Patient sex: M
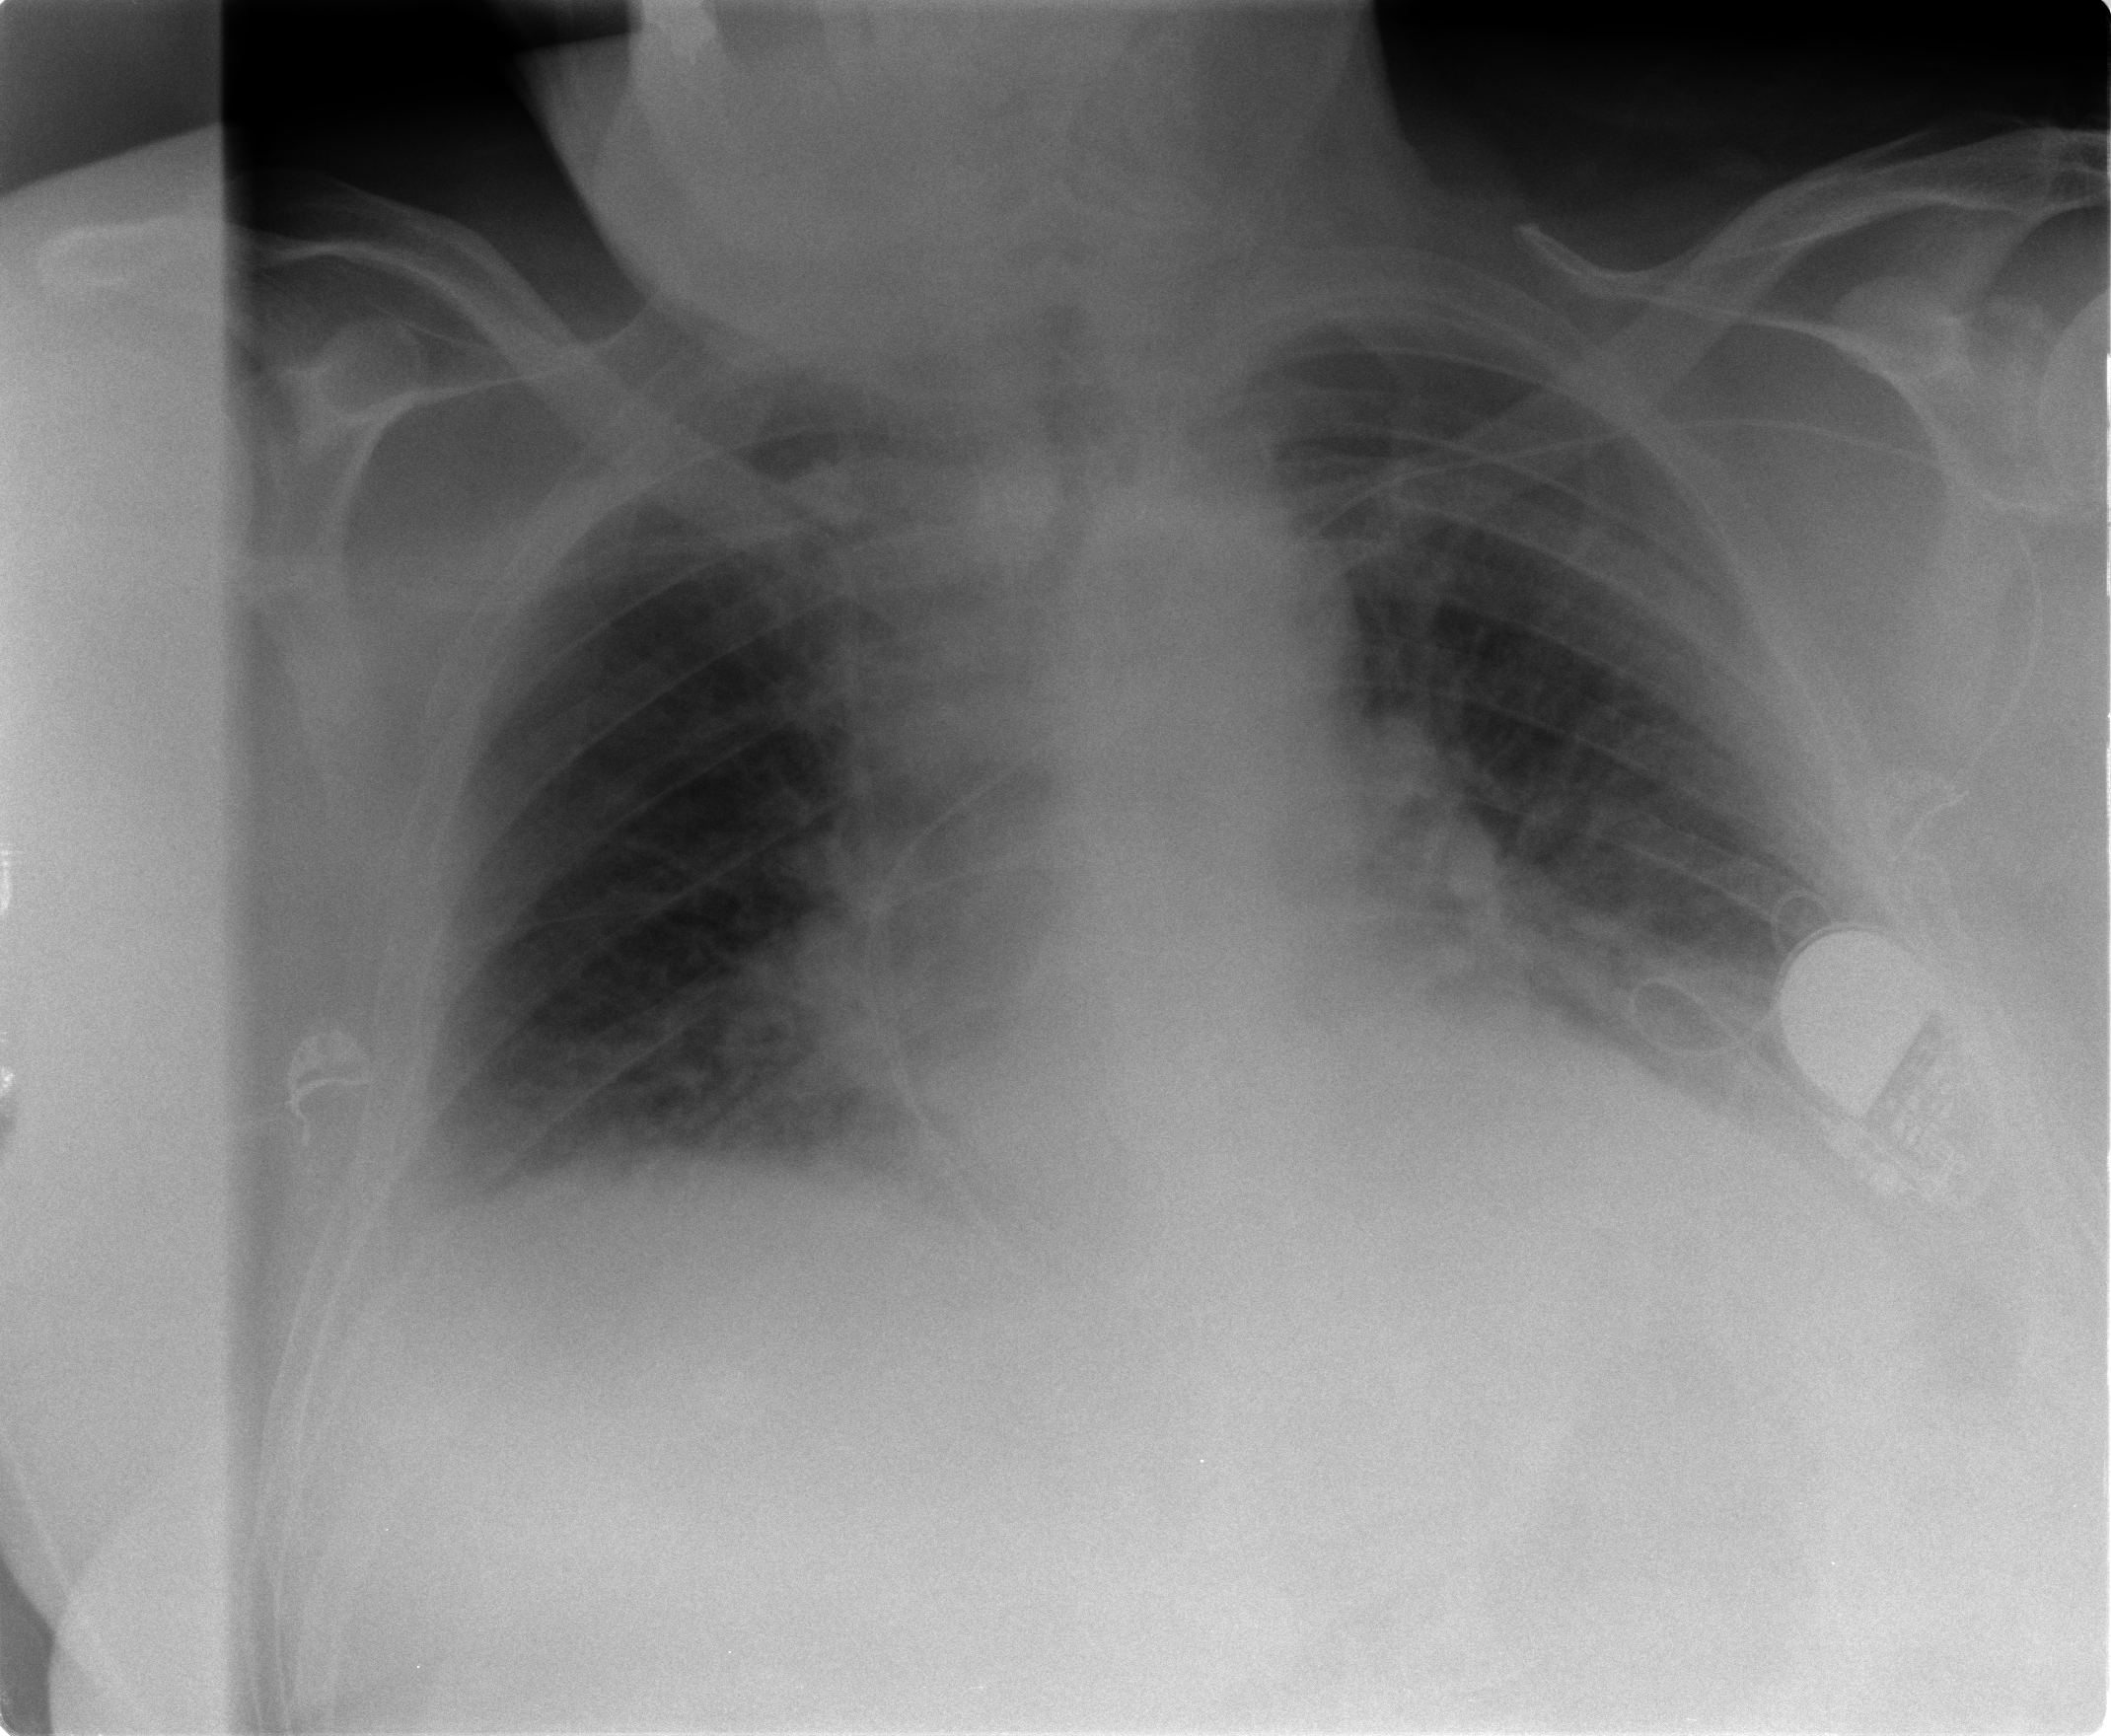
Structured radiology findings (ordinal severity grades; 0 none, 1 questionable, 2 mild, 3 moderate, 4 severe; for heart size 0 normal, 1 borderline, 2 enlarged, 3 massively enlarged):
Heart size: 2
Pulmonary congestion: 2
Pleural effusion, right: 1
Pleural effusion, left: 2
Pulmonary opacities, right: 0
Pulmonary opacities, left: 0
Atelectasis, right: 2
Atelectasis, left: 2